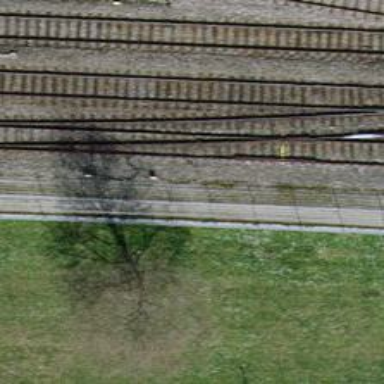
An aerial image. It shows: Single railway track with electrified contact line.